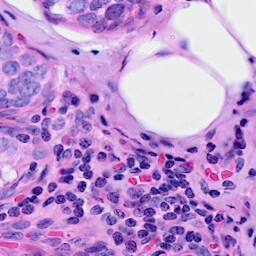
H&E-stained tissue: Breast